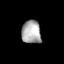
Tissue: prostate
Cell type: T cells
Senescence score: 0.2913
Nuclear area (px): 440
Mean DAPI intensity: 171.211